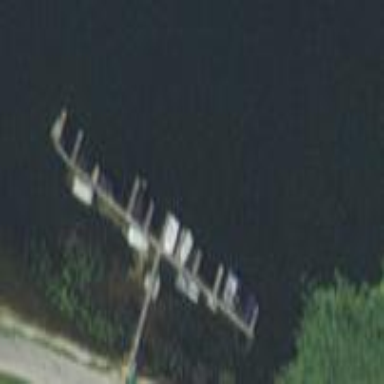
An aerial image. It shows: Man-made pier.